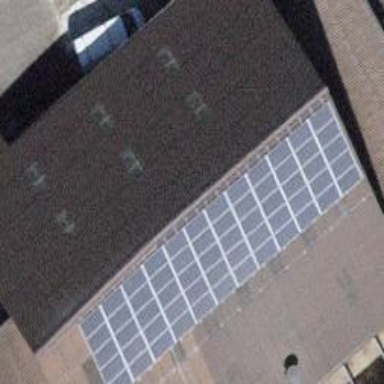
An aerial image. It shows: Solar power generator using photovoltaic method with solar photovoltaic panel types.